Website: crate-barrel
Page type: account-selection
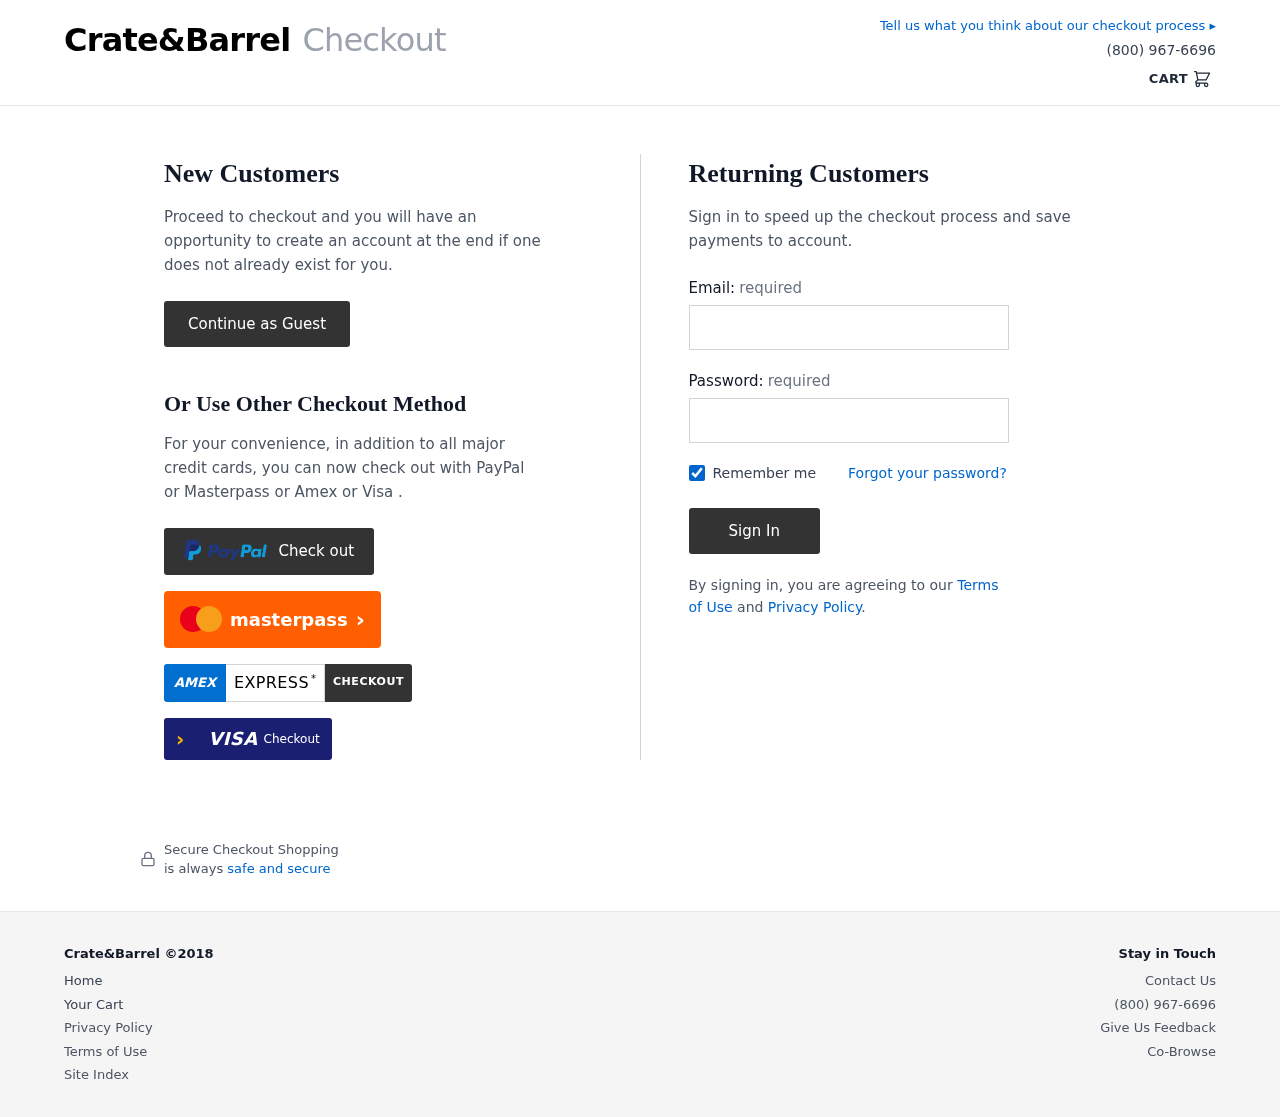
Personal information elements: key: PII_LOGIN_USERNAME
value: ericwilliams18